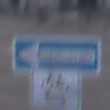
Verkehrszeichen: EinbahnstrasseLinksweisend
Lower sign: RichtungsangabeDurchPfeile9
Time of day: SunriseSunset
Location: Outdoor (Urban)
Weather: PartlyCloudy
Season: NotSpecified
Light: Natural